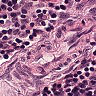
Metastatic tissue present: no